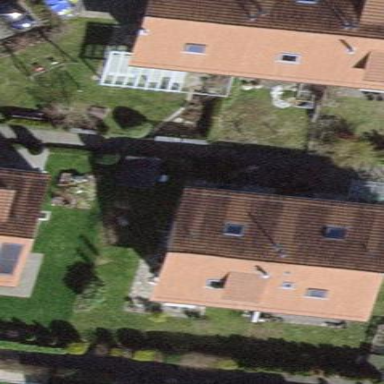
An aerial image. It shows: Building with tile roof.